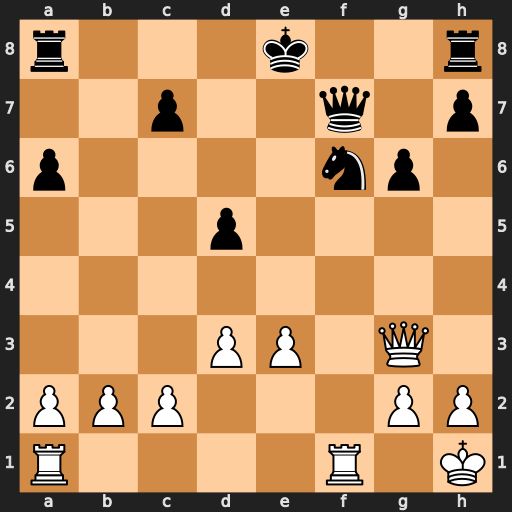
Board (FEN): r3k2r/2p2q1p/p4np1/3p4/8/3PP1Q1/PPP3PP/R4R1K
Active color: w
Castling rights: kq
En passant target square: -
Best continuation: Qe5+ Qe7 Qxf6 Qxf6 Rxf6